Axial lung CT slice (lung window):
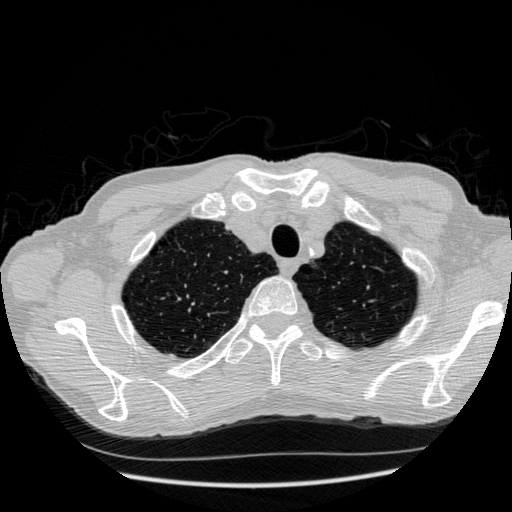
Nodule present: no